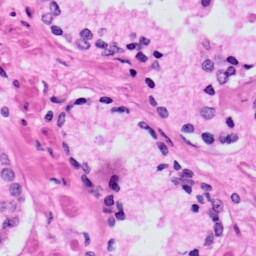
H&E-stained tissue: Prostate